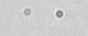
Label: camera_spot